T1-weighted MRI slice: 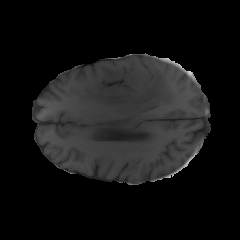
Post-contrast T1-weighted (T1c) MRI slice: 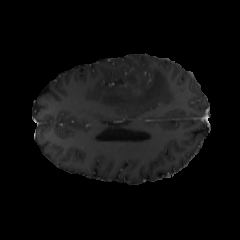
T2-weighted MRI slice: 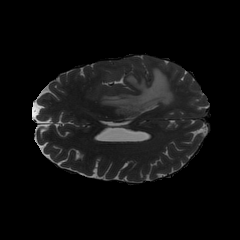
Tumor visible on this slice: yes